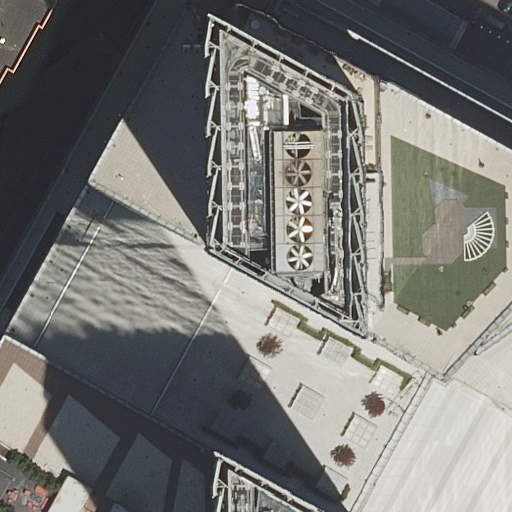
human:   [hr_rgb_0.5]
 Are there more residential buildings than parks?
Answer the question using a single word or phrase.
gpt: yes

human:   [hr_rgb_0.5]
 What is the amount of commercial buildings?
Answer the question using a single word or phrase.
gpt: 0

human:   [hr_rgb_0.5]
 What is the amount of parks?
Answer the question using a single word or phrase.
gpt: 1

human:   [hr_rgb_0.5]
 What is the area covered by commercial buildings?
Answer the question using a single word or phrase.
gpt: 0m2

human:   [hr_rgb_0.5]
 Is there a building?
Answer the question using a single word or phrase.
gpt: yes

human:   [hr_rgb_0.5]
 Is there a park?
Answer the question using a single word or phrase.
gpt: yes

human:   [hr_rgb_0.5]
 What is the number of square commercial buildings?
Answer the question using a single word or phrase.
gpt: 0

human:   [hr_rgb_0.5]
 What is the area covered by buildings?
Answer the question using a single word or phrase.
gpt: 813m2

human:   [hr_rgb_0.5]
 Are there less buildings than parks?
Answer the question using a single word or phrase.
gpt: no

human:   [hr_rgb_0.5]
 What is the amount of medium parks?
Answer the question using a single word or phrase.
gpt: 0

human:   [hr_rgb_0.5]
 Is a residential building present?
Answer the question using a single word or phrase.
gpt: yes

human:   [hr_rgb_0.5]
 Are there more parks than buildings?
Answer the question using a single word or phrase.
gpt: no

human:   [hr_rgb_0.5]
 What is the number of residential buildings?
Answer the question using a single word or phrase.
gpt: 2

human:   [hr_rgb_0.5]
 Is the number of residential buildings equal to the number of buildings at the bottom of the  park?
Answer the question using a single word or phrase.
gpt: no

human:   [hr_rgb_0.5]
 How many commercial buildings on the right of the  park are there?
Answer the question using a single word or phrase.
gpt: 0

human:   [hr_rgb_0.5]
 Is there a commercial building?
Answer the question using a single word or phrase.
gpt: no

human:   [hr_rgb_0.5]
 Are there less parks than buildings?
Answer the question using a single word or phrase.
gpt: yes

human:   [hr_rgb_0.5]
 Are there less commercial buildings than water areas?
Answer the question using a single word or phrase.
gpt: no

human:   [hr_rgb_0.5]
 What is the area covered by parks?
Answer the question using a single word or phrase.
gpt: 6924m2

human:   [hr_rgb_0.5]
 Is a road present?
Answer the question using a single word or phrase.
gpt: no

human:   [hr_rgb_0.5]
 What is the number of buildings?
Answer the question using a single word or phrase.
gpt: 2

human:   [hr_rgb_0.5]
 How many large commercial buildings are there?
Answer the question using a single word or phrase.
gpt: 0

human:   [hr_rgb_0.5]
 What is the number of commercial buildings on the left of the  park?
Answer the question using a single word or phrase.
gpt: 0

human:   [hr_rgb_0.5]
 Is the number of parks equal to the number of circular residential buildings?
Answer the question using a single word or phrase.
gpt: no

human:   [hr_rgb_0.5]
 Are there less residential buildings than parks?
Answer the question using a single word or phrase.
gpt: no

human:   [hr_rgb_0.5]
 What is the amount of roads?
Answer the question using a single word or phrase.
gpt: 0

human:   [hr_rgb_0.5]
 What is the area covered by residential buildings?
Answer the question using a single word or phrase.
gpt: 813m2

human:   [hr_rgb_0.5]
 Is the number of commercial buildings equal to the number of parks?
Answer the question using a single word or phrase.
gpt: no

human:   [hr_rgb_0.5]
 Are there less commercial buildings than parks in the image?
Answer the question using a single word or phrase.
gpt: yes

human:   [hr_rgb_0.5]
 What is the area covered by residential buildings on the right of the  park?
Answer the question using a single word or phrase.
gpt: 813m2

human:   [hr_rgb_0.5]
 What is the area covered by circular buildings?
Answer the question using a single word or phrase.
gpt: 0m2

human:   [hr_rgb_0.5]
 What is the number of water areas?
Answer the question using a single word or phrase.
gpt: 0

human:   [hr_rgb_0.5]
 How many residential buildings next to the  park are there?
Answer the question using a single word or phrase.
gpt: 2

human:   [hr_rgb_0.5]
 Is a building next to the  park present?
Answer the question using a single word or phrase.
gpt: yes

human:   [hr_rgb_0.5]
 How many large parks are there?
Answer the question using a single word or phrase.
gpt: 1

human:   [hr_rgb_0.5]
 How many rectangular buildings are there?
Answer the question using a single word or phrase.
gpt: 2

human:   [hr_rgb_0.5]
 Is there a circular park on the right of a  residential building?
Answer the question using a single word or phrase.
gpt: no

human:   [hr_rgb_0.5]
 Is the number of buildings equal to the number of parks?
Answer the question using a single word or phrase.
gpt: no

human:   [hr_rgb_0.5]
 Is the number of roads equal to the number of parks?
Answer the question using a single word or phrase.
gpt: no

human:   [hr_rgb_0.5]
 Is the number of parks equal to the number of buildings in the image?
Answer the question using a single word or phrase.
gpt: no

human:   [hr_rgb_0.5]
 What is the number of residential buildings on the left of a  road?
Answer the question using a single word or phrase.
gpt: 0

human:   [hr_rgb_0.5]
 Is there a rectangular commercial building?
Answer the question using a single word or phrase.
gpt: no

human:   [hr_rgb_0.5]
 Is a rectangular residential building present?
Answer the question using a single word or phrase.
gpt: yes

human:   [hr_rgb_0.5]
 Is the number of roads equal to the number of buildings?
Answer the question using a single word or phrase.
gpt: no

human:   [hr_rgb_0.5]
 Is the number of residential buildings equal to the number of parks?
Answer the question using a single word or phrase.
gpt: no

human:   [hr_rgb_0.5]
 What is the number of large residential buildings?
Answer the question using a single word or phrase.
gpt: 1

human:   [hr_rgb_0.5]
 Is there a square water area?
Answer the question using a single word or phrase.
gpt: no

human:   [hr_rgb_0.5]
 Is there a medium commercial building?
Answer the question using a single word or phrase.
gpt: no

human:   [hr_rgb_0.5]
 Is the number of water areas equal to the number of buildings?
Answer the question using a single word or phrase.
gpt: no

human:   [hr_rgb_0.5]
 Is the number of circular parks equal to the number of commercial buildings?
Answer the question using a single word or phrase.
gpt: yes

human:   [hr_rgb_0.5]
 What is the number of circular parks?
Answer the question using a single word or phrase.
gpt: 0

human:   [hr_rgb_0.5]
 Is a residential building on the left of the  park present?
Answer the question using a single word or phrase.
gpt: no

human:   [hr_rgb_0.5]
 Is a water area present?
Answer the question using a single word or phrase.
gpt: no

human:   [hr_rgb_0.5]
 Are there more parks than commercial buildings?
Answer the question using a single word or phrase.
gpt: yes

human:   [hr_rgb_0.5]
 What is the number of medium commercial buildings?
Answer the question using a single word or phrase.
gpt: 0

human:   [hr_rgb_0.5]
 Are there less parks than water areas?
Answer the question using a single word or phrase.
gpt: no

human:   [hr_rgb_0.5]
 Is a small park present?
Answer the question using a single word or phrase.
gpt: no

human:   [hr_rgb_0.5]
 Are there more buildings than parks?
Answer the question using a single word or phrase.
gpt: yes

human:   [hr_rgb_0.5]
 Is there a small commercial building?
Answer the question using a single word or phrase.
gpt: no

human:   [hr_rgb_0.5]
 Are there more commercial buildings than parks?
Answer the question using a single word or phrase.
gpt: no

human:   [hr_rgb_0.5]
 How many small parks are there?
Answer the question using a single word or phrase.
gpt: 0

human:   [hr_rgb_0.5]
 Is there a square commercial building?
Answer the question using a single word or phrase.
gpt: no

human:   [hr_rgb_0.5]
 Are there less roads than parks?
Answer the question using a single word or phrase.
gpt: yes

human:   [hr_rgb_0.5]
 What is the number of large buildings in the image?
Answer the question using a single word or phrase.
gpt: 1